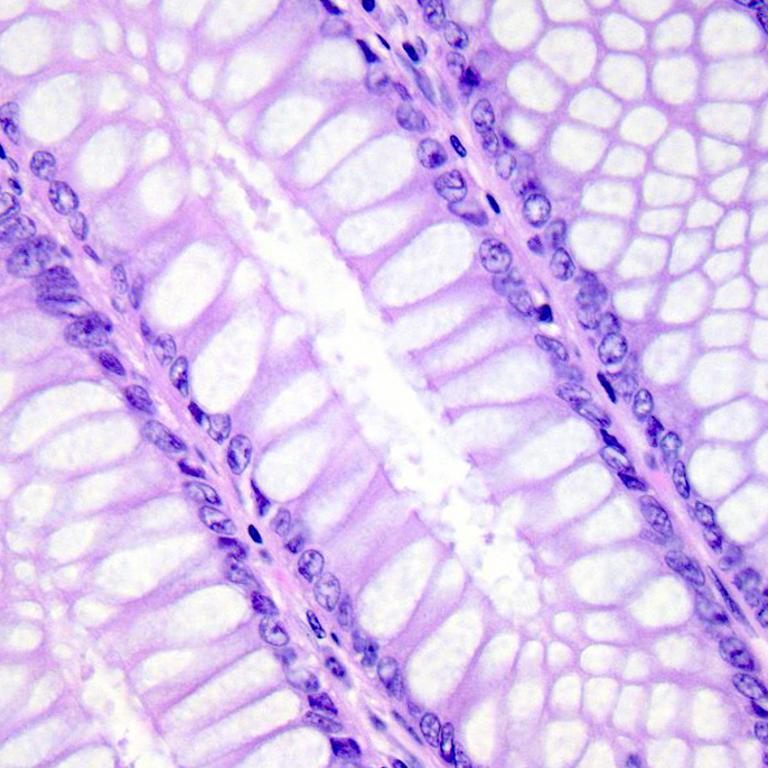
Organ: colon
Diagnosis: benign